Question: Is it possible to deliver a WPF application to an end user but display it out of browser when it gets there?
I've tried setting an option to allow the application to run offline but Visual Studio has blanked out that option for me...

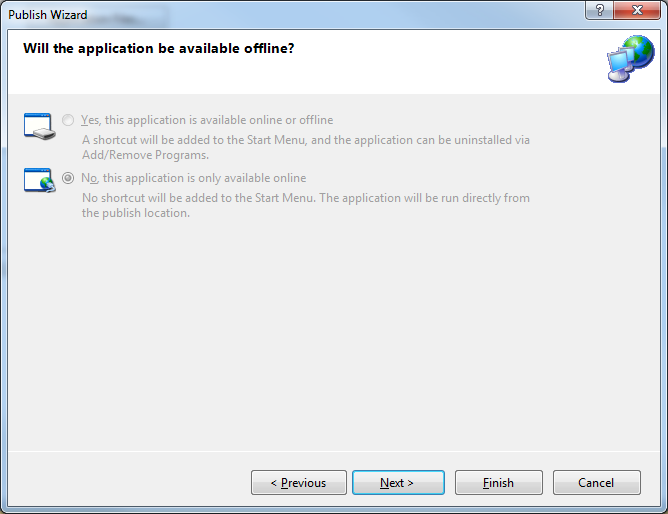
Answer: WPF is supported via <URL>, as well.